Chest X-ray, PA view. Patient: 63 years old, sex M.
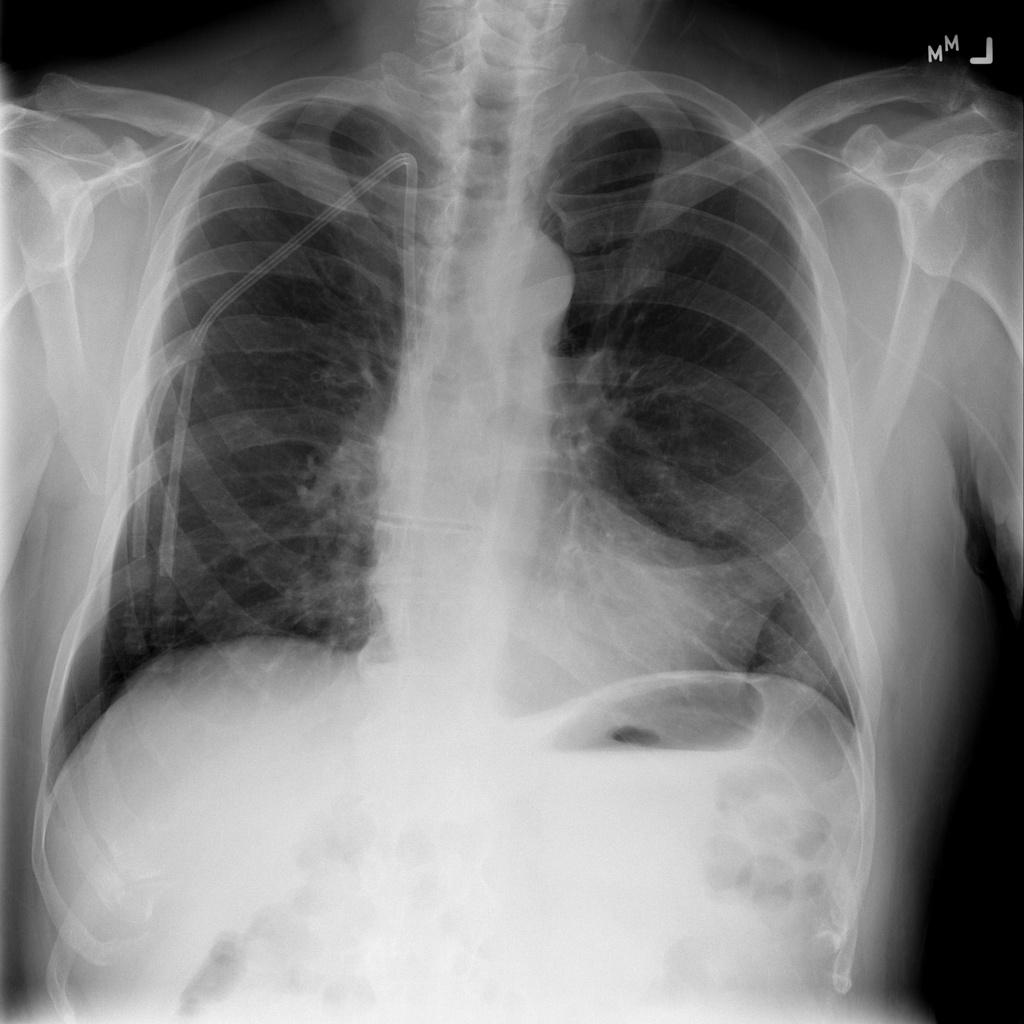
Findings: No Finding